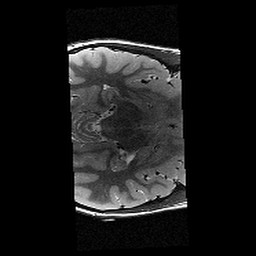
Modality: T2w
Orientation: axial
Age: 9
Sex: female
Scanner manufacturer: siemens
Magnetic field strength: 3 T
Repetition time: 9.23 s
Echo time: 0.067 s